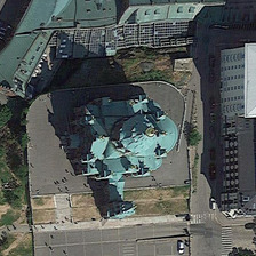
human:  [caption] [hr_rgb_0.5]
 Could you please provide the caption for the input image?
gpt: here we can see a estheticly shaped church with a blue roof .

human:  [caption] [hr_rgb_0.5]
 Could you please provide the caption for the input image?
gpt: a church is located near a row of workhouses with green roofs.

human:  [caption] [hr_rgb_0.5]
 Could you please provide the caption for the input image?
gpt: A church is located near a row of green roofed apartments.

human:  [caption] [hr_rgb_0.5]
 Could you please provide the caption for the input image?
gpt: The church is located near the column of prunygon's house with a green roof.

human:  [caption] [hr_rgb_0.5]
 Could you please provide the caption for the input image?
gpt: a cyan castellated church is on a square  which is near next to a white building and a cyan block .